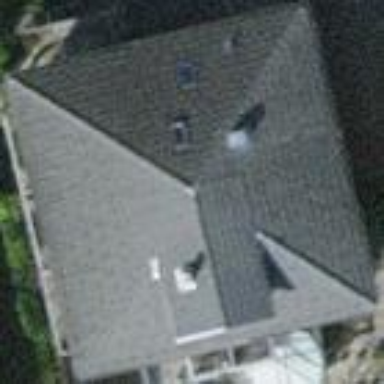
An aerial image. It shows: House with pyramidal roof shape.